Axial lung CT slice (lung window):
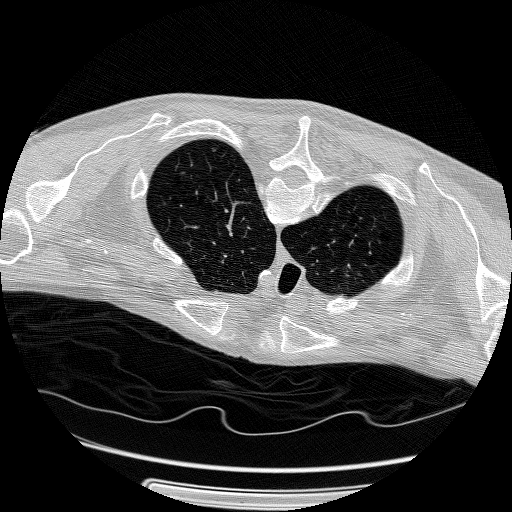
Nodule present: no